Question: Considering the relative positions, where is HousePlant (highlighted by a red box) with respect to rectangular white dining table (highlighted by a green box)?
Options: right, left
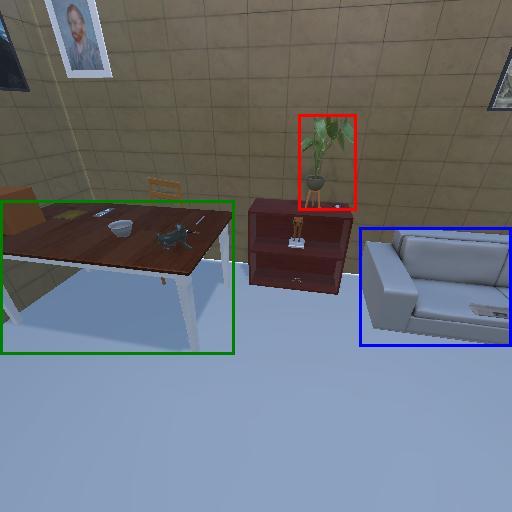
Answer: right